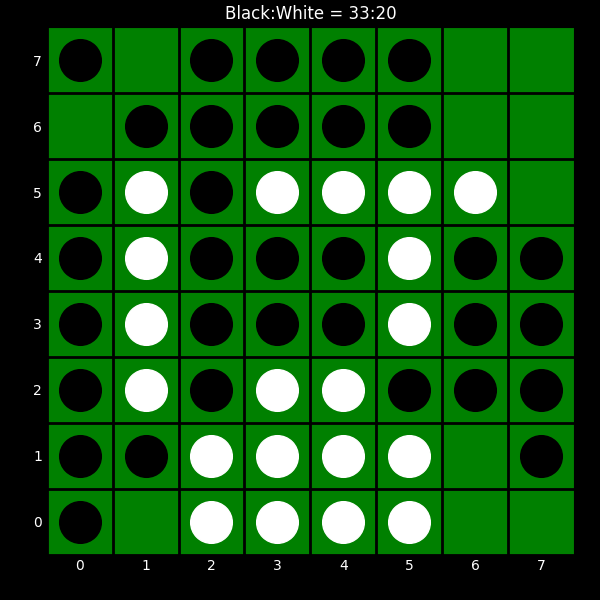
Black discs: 33
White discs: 20